Field crop: maize
Growth stage: 2
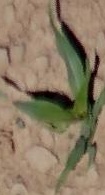
Species: maize